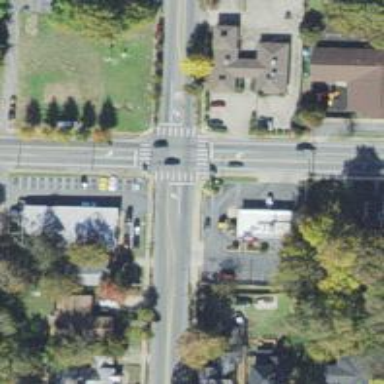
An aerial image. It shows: Marked zebra crossing on the road.